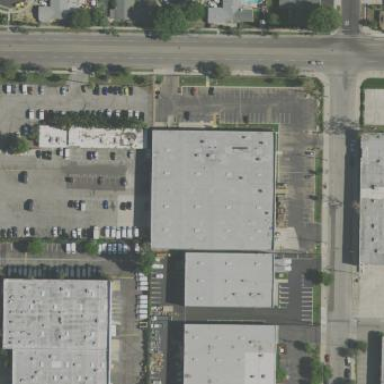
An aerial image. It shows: Industrial building.